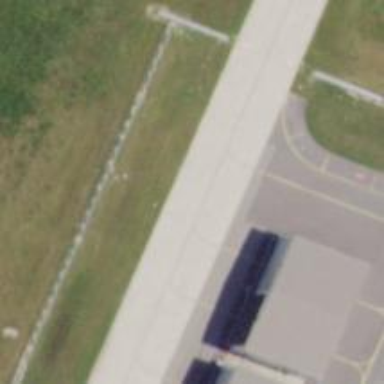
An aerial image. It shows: Image of taxiway at airport.